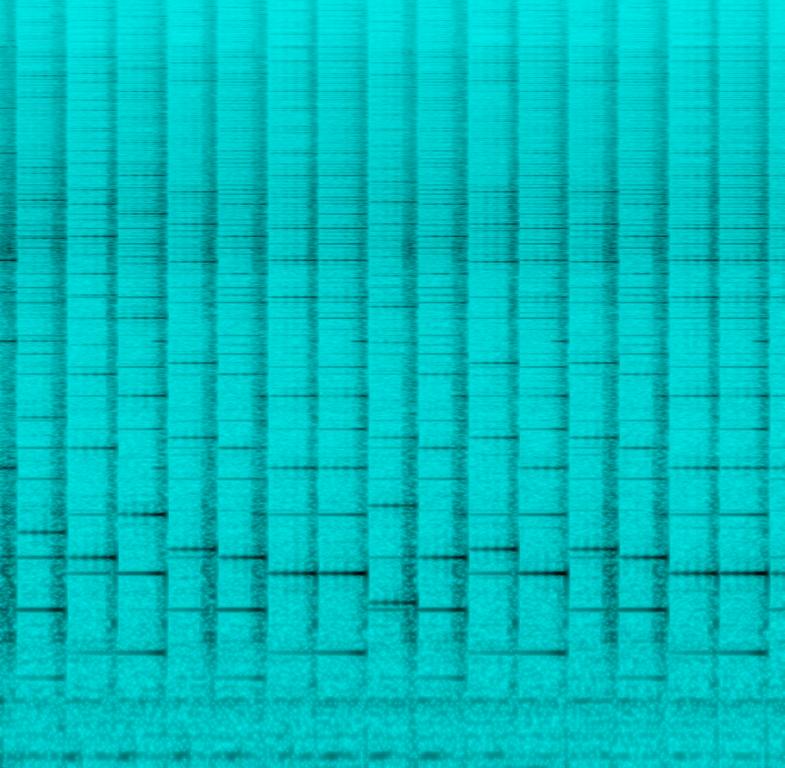
The first sound effect in this clip is the sound of old TV static. Then we hear a retro video game sound used to illustrate when the character jumps up. Then we have a sustained calming sound which is like the  sound after a large bell has been rung.